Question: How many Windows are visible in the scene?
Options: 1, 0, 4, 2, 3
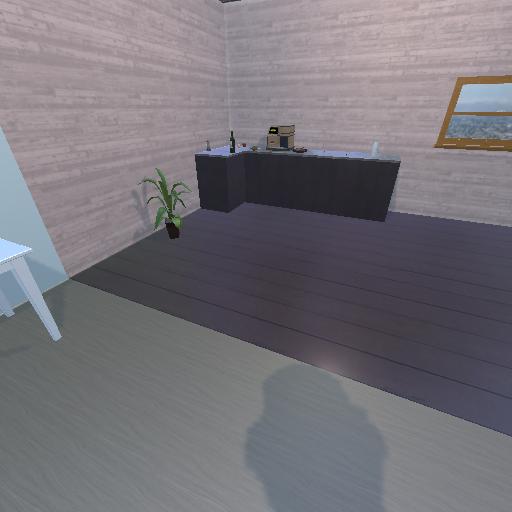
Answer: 1